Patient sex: M
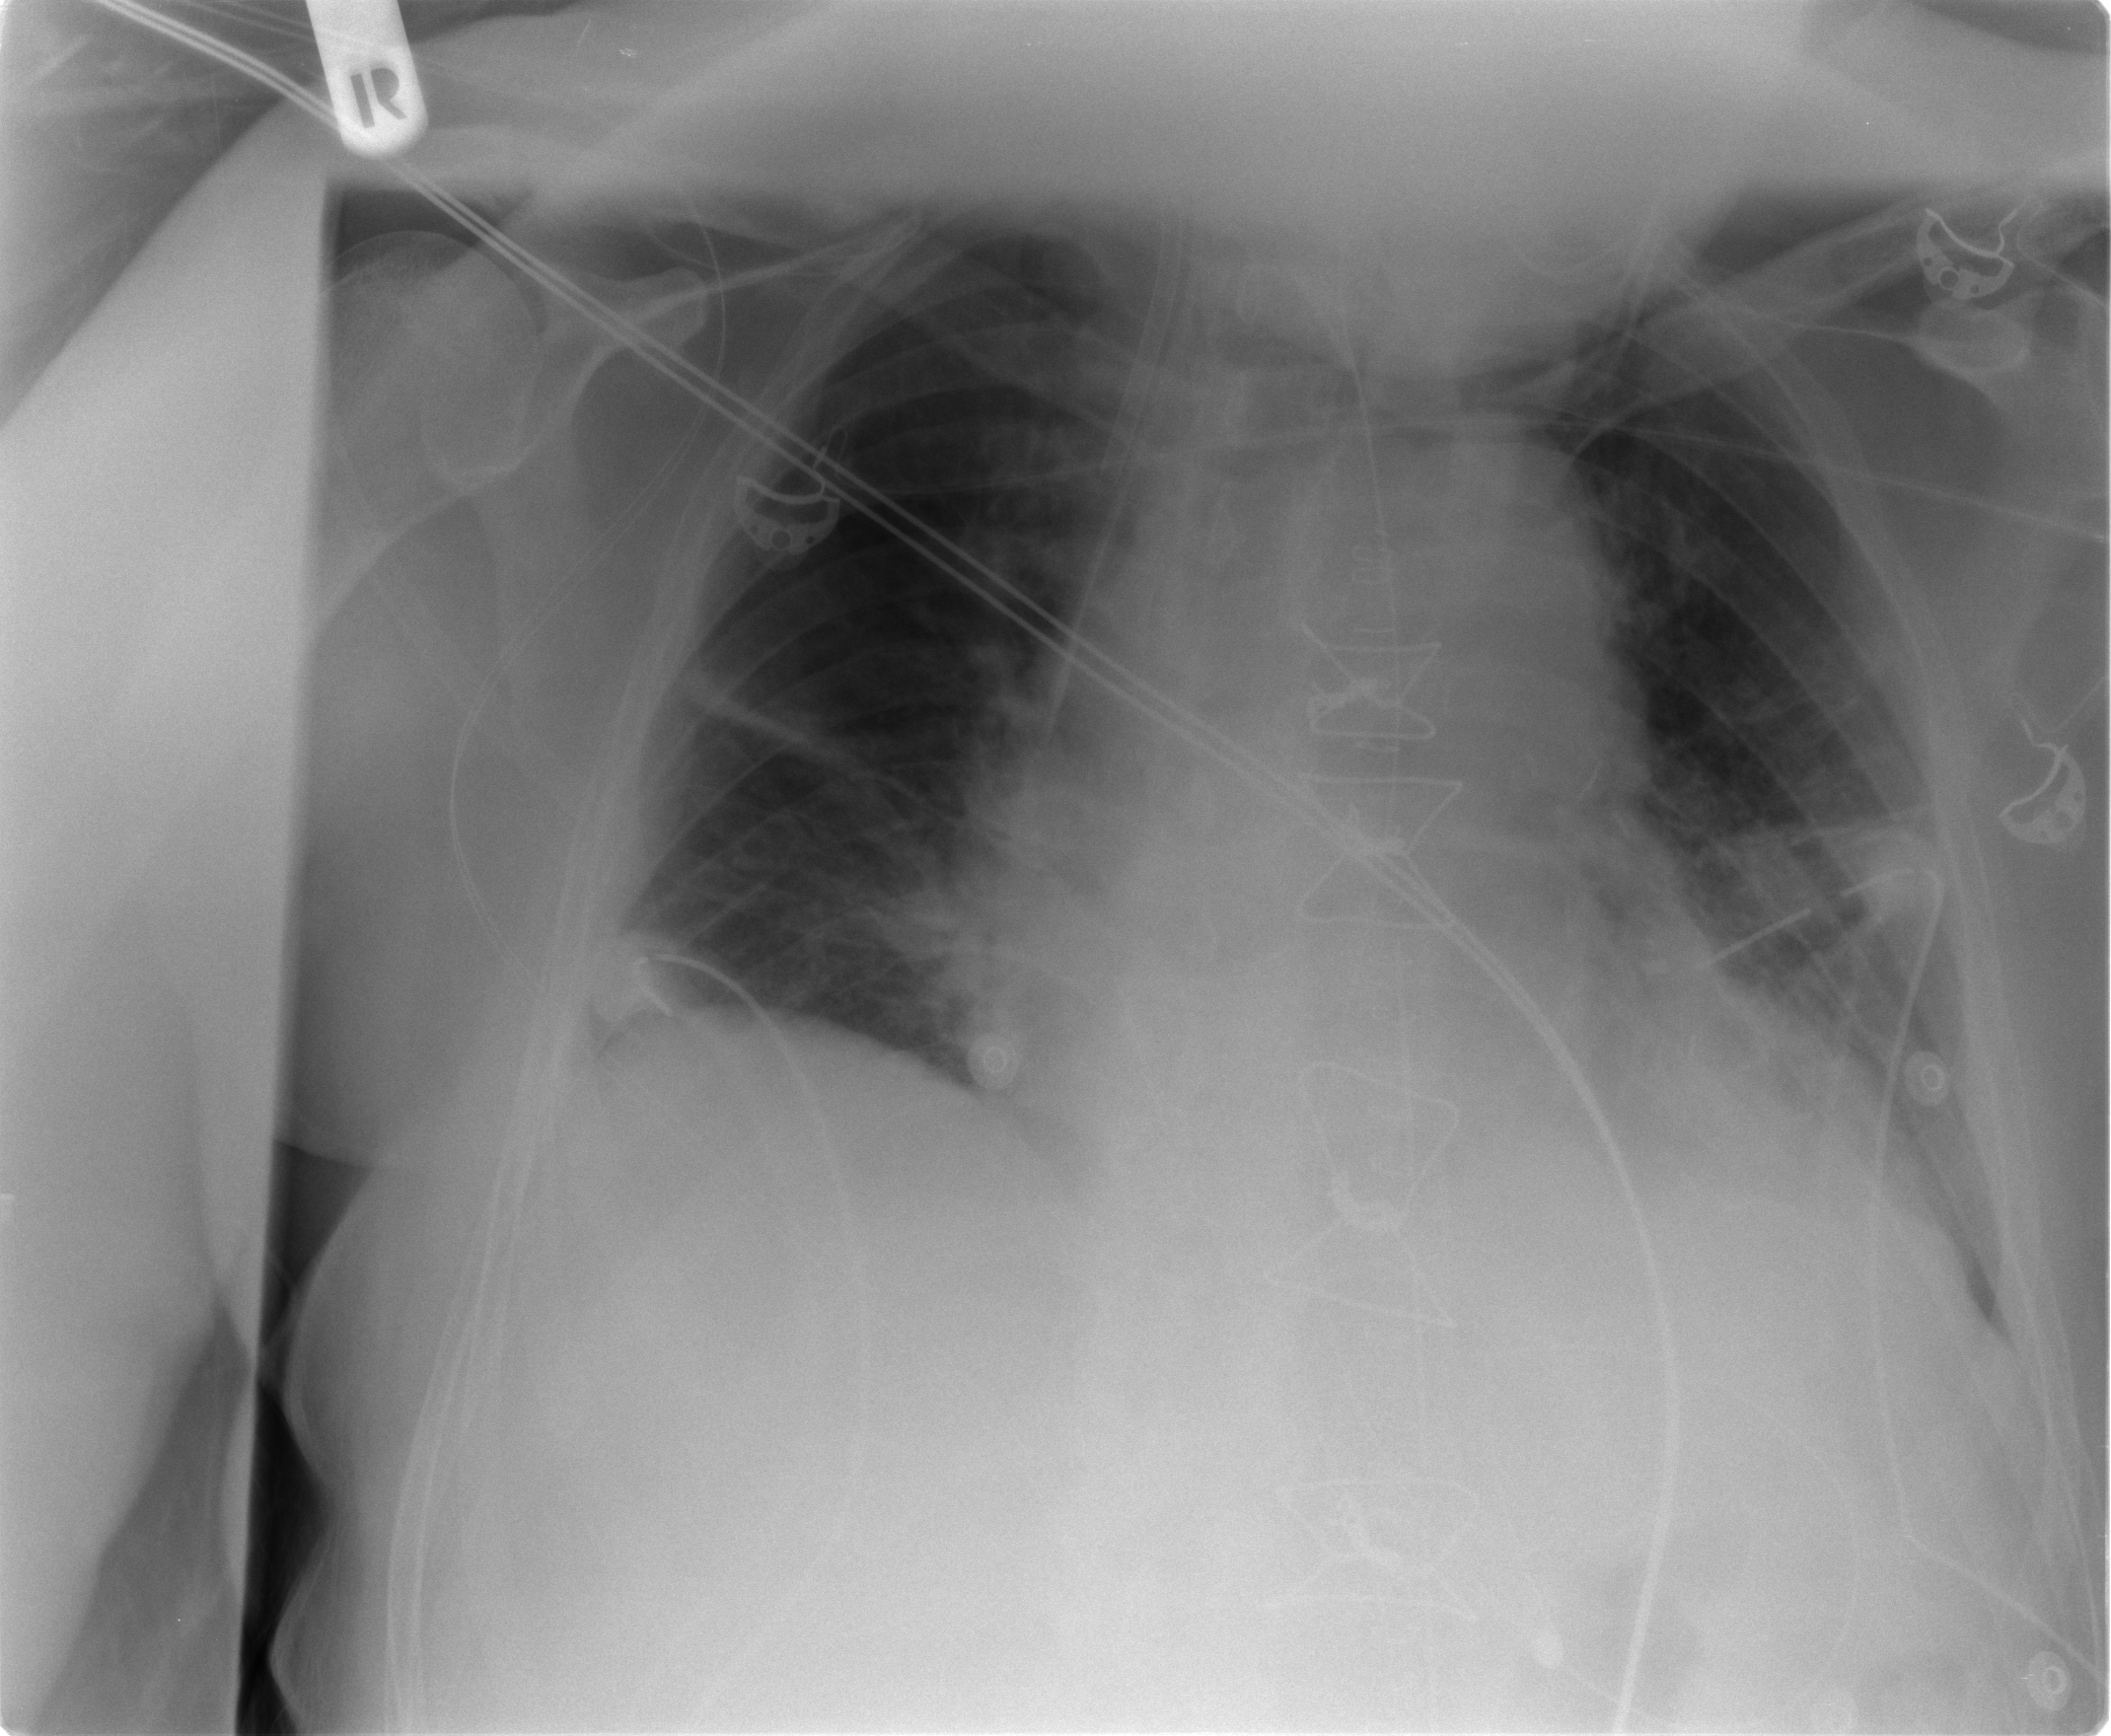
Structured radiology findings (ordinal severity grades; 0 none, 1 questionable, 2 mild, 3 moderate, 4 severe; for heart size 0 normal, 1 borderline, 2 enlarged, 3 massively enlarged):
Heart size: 2
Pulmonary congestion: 2
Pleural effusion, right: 0
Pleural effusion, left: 0
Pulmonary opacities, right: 0
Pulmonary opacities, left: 0
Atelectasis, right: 2
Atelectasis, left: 3